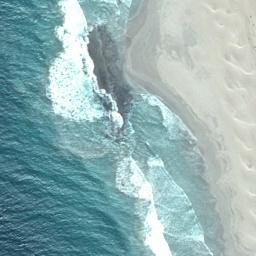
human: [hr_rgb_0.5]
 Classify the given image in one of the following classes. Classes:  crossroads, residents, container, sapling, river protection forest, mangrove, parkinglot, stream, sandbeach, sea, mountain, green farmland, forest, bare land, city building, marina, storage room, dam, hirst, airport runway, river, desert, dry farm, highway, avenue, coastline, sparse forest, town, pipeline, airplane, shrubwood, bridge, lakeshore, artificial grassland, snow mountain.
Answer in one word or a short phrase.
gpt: coastline